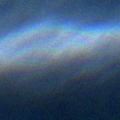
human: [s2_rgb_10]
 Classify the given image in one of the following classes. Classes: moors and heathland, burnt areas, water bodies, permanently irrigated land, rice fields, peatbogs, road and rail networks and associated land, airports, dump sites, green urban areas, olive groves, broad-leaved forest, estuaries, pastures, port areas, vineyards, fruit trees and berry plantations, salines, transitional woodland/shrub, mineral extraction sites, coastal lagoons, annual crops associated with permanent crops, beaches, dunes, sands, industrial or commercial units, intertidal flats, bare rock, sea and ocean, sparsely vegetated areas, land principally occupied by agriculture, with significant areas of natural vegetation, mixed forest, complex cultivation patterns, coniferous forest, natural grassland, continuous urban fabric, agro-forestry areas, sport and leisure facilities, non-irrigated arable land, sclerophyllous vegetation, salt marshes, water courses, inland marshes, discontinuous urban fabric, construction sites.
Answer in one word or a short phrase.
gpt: sea and ocean